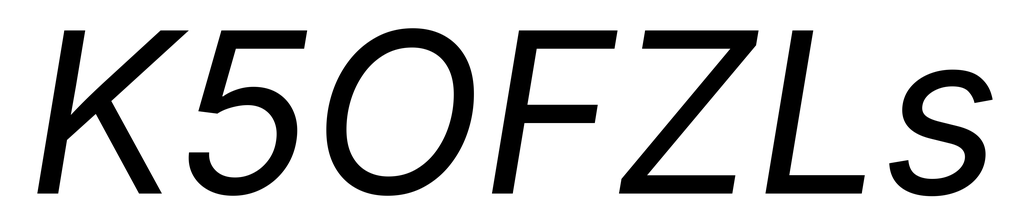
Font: Inter-Italic_Italic